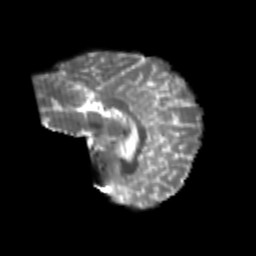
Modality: T2w
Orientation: sagittal
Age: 22
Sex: female
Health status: healthy
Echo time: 0.074 s